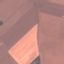
Land use / land cover class: AnnualCrop